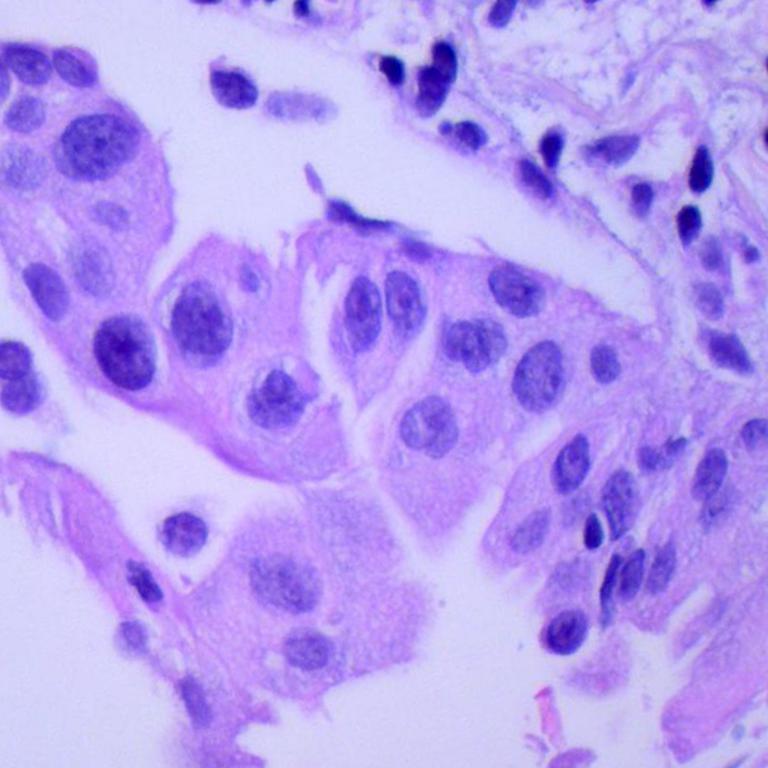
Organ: lung
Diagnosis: adenocarcinomas